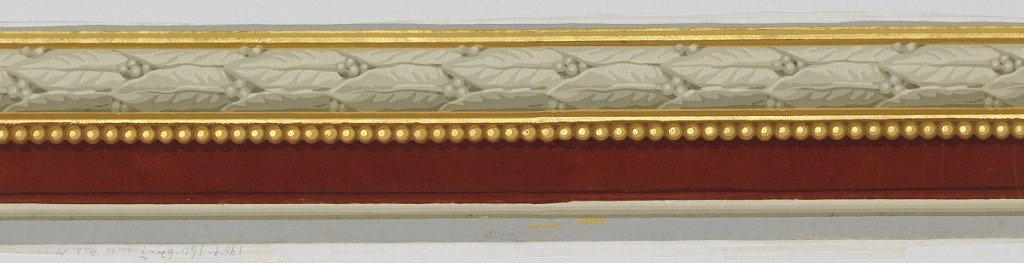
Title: Border
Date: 1850
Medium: Block-printed paper, flocked
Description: Grisaille laurel leaves, horizontal and overlapping, within a gilt-lined and beaded frame. Below, warm red flock strip, finished by a graded gray line.